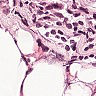
Metastatic tissue present: yes